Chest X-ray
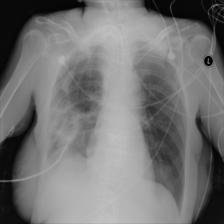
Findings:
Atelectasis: negative
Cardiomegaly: negative
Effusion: negative
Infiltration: positive
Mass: negative
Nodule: negative
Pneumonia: negative
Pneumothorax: negative
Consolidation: negative
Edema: negative
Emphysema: negative
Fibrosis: negative
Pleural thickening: negative
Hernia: negative